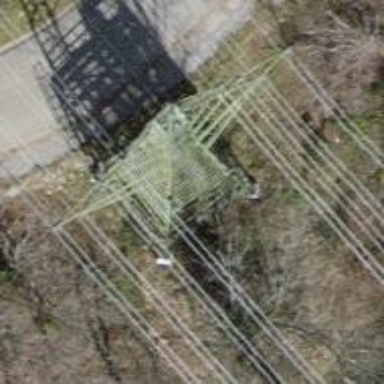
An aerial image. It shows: Lattice structure tower.